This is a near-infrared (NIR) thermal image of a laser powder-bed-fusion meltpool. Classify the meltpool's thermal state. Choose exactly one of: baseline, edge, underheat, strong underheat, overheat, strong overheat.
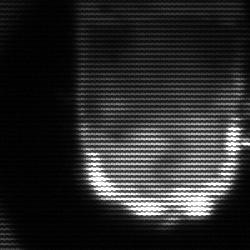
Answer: baseline